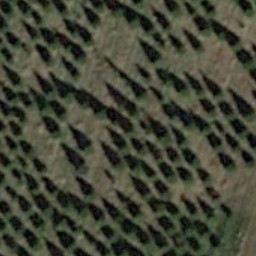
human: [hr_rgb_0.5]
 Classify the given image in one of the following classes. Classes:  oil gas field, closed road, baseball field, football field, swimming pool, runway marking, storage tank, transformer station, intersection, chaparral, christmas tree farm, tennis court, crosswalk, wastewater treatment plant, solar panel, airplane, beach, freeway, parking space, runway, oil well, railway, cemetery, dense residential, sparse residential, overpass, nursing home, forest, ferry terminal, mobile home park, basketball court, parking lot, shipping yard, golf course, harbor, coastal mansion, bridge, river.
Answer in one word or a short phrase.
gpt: christmas tree farm